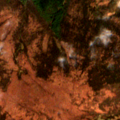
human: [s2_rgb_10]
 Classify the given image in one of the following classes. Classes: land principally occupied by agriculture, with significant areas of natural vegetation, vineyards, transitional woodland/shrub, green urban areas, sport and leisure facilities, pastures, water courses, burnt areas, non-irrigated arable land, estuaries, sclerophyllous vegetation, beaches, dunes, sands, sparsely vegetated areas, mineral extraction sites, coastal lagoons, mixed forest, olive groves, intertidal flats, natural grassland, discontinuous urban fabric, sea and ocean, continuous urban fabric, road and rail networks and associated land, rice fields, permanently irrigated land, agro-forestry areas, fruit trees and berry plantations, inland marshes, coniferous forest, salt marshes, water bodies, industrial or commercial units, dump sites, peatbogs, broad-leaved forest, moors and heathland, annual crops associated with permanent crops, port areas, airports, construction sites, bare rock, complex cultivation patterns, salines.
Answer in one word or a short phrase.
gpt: coniferous forest, moors and heathland, transitional woodland/shrub, peatbogs